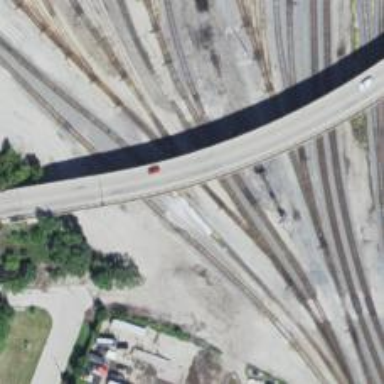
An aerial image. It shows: Abandoned railway yard.